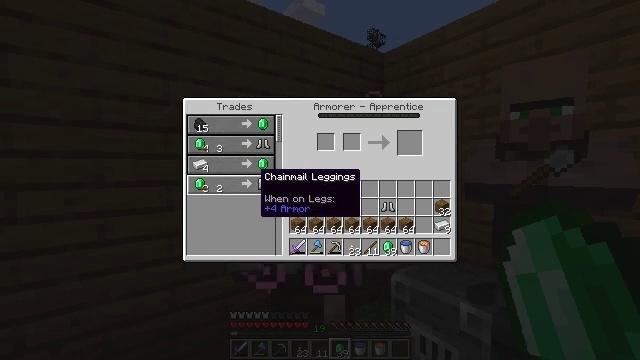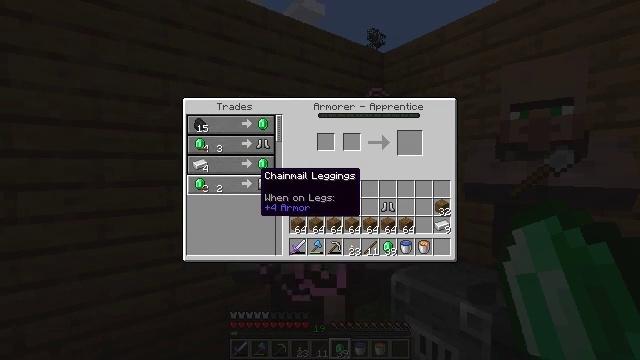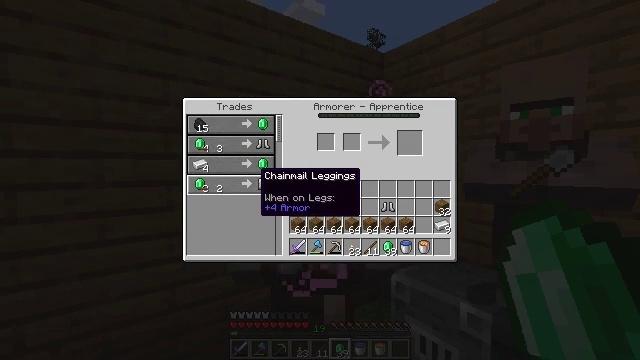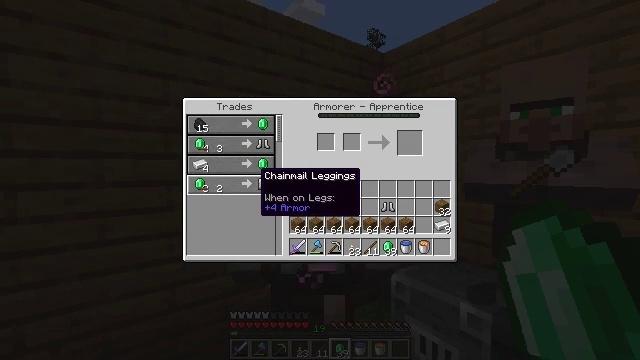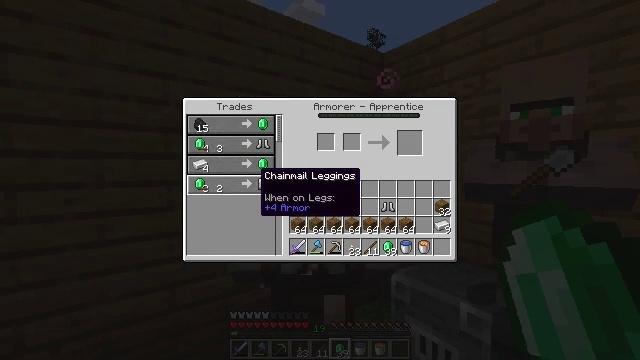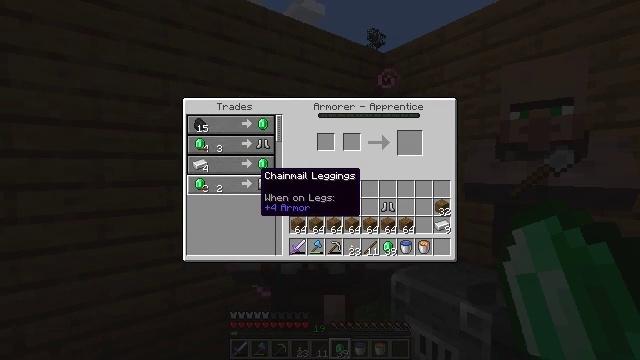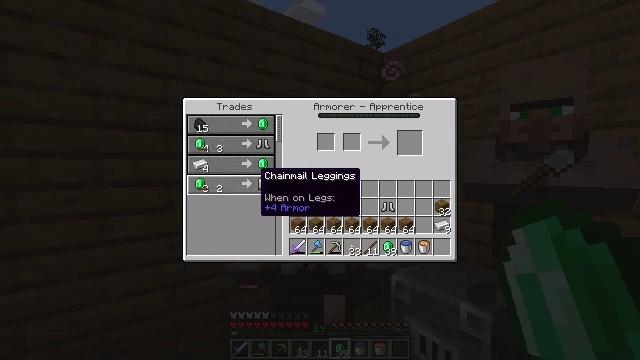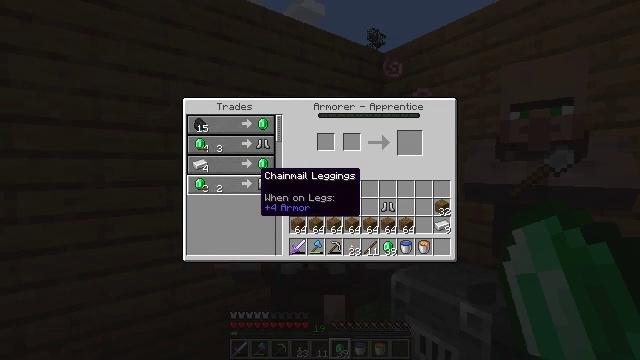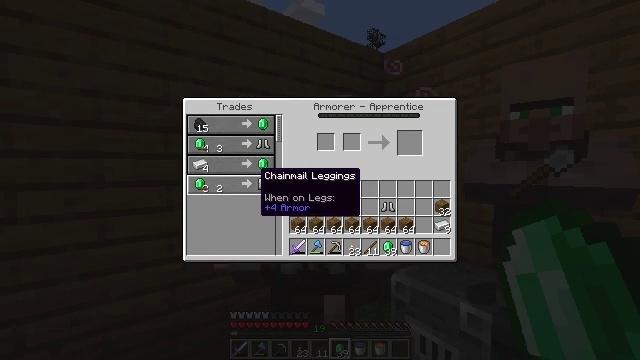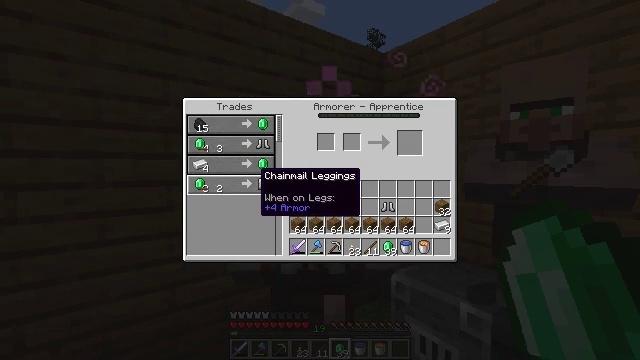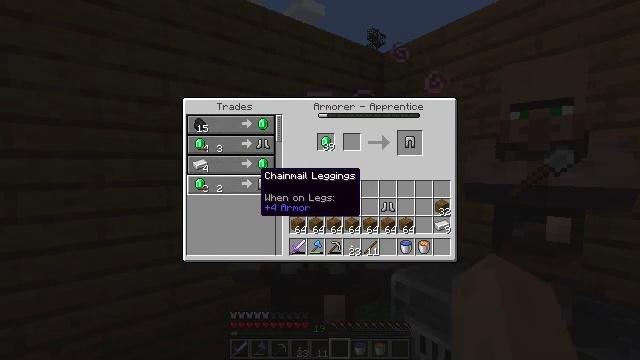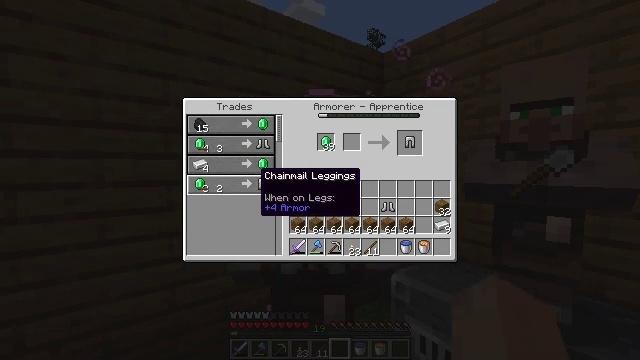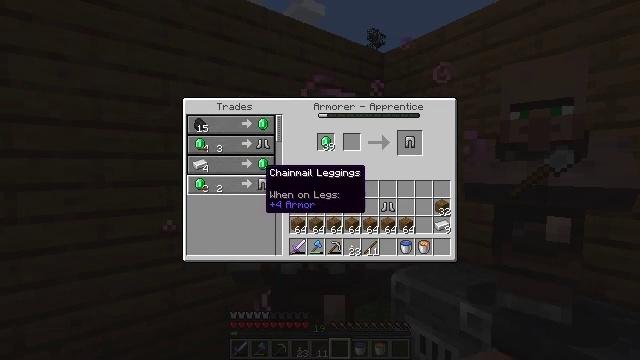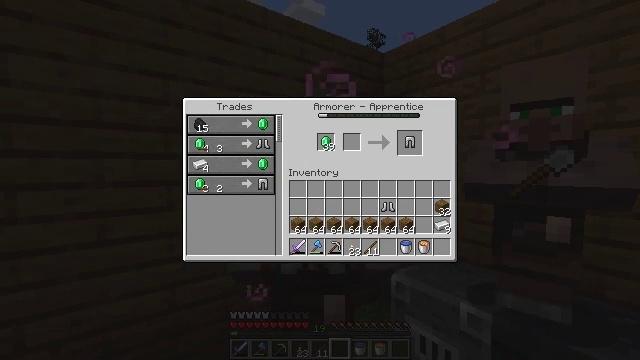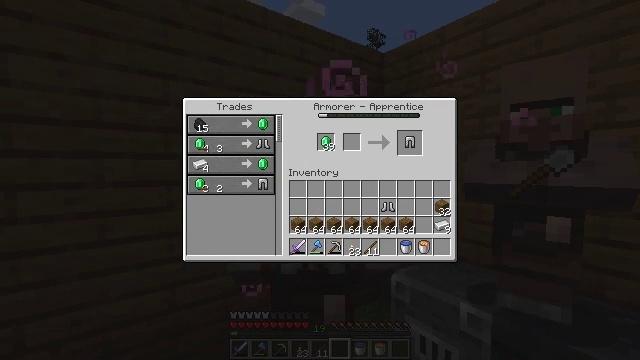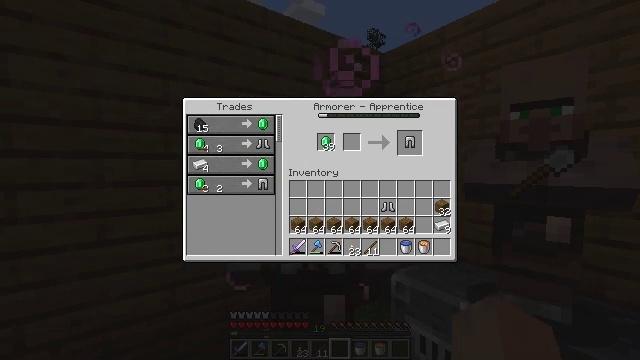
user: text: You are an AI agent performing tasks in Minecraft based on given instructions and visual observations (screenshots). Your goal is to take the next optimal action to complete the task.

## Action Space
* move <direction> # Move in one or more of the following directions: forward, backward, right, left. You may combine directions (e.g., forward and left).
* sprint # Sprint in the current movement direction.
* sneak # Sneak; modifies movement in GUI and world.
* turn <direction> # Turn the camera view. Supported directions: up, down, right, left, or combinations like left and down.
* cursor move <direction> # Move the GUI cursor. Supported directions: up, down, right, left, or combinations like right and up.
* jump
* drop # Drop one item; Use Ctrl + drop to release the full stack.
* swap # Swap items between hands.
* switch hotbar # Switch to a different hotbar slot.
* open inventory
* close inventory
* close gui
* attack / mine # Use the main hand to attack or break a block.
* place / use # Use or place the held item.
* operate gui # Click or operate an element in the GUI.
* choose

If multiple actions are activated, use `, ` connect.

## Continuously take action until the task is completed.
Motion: motion action
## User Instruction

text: Combine materials to craft chainmail leggings.
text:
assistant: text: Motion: no_op
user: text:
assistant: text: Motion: no_op
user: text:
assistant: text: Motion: no_op
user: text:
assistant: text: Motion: no_op
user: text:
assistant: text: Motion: no_op
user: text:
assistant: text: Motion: no_op
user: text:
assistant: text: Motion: no_op
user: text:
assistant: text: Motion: no_op
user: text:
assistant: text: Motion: no_op
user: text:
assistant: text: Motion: operate gui
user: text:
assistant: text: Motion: operate gui
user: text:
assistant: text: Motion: no_op
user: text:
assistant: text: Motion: cursor move right
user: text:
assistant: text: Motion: cursor move right and up
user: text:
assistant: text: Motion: cursor move right and up
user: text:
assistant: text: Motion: cursor move right
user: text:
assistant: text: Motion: no_op
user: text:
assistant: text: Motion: no_op
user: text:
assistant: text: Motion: no_op
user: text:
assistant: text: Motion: no_op
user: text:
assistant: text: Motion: no_op
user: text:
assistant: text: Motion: no_op
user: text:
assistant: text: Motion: no_op
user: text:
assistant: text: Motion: no_op
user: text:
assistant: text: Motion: no_op
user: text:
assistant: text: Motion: no_op
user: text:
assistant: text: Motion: no_op
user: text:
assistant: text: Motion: no_op
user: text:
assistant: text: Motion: no_op
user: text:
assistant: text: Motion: no_op